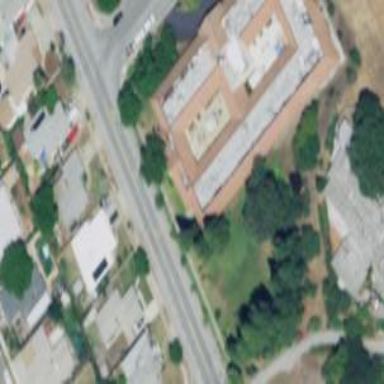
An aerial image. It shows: Building that serves as both hospital and nursing home.